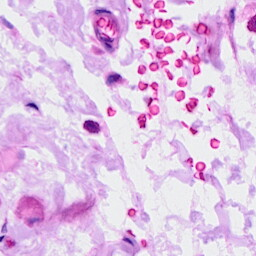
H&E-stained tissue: Ovarian